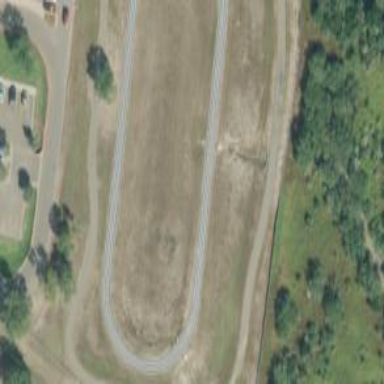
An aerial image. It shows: Footway road leading through leisure land with track.